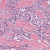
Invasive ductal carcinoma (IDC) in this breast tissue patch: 1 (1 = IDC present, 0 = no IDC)